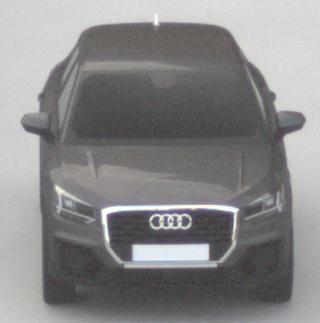
Make: Audi
Model: Q2
Model produced from: 2016
Model produced until: 2020
Doors: 5
Color: gray
Road condition: dry road
Daytime: morning or afternoon
Contrast: low contrast